【题型】填空题　【知识点】向量　【难度】easy
如图，在$\triangle ABC$中，$D$是$BC$的中点，$|\overrightarrow{AB}| = 1$，$|\overrightarrow{AC}| = \sqrt{3}$，则$\overrightarrow{AD} \cdot \overrightarrow{BC} = \underline{\quad\quad\quad\quad}$。

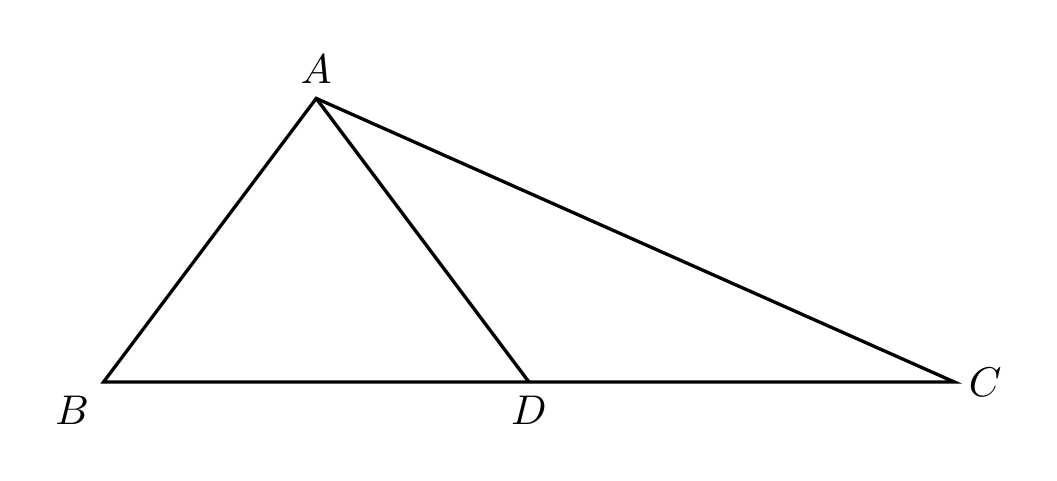
【解答】
【答案】1

【分析】由题可转化为$\overrightarrow{AD} \cdot \overrightarrow{BC} = \dfrac{1}{2}(\overrightarrow{AB} + \overrightarrow{AC}) \cdot (\overrightarrow{AC} - \overrightarrow{AB})$求解。

【解析】因为$D$是$BC$的中点，$\therefore \overrightarrow{AD} = \dfrac{1}{2}(\overrightarrow{AB} + \overrightarrow{AC})$，又$\overrightarrow{BC} = \overrightarrow{AC} - \overrightarrow{AB}$，

所以$\overrightarrow{AD} \cdot \overrightarrow{BC} = \dfrac{1}{2}(\overrightarrow{AB} + \overrightarrow{AC}) \cdot (\overrightarrow{AC} - \overrightarrow{AB}) = \dfrac{1}{2}\left(|\overrightarrow{AC}|^2 - |\overrightarrow{AB}|^2\right) = 1$。

故答案为：1。